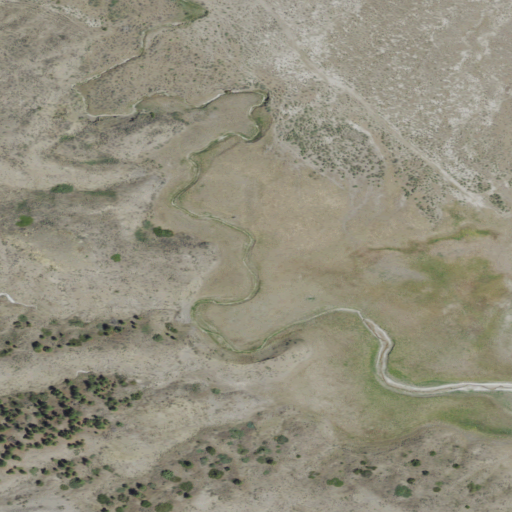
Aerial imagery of valley in Montana named Wagon Coulee containing shrub, grassland, barren land, herbaceous wetlands, evergreen forest, and woody wetlands